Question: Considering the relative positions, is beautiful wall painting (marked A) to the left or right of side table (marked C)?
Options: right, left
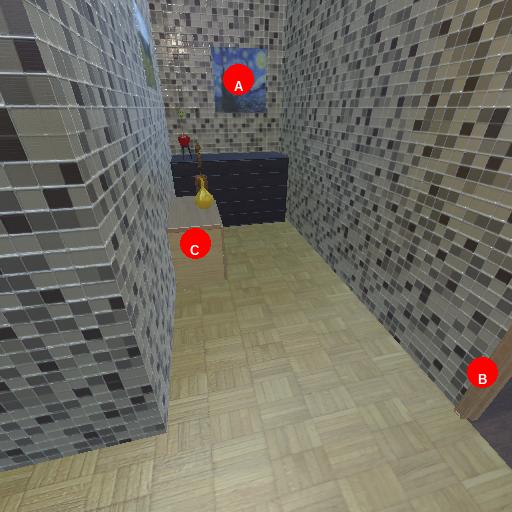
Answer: right